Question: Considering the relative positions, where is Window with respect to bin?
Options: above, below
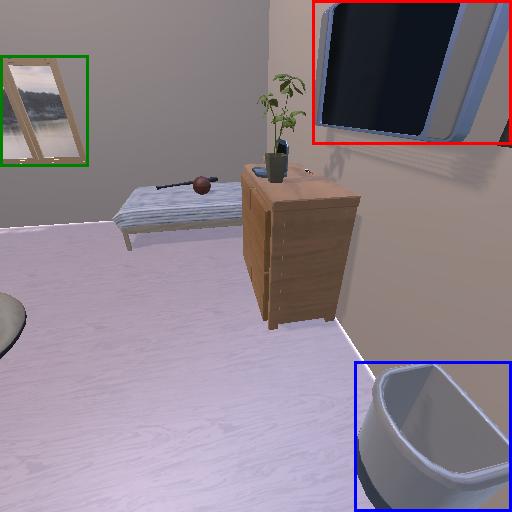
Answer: above